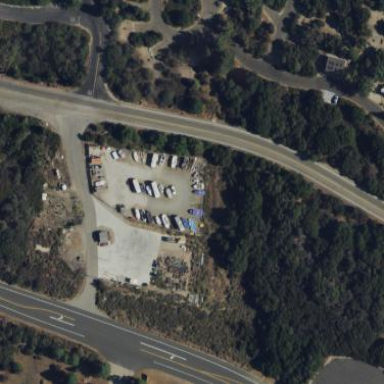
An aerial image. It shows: Boat storage area.